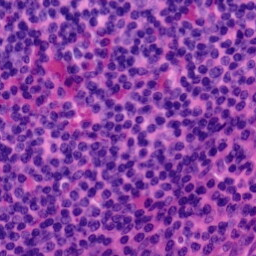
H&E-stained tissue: Tonsil